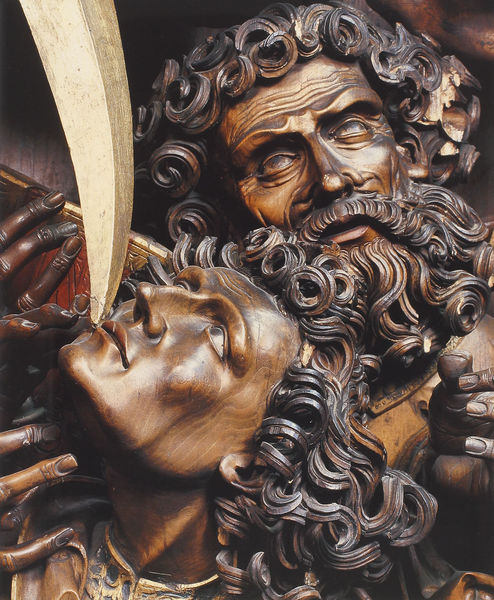
Titel: Hochaltar aus der Abteikirche Zwettl in Niederösterreich
Standort: Adamov (Adamsthal), Pfarrkirche St. Barbara (EU - Tschechische Republik - Südmähren)
Schlagwörter: hand, mann, ausschnitt, braun, finger, frau, holz, köpfe, mund, männer, nase, schwarz, stirn, blick, alt, bart, bärte, gesichter, jung, augen, gesicht, kragen, hände, gold, haare, lippen, locken, skulptur, relief, krieg, bronze, plastik, nägel, fotografie, oben, knochen, mond, sichel, schwert, beten, schnitzerei, maserung, runzeln, fingernägel, madonna, prophet, sense, schnitzaltar, aufblick, veit stoß